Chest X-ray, PA view. Patient: 83 years old, sex M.
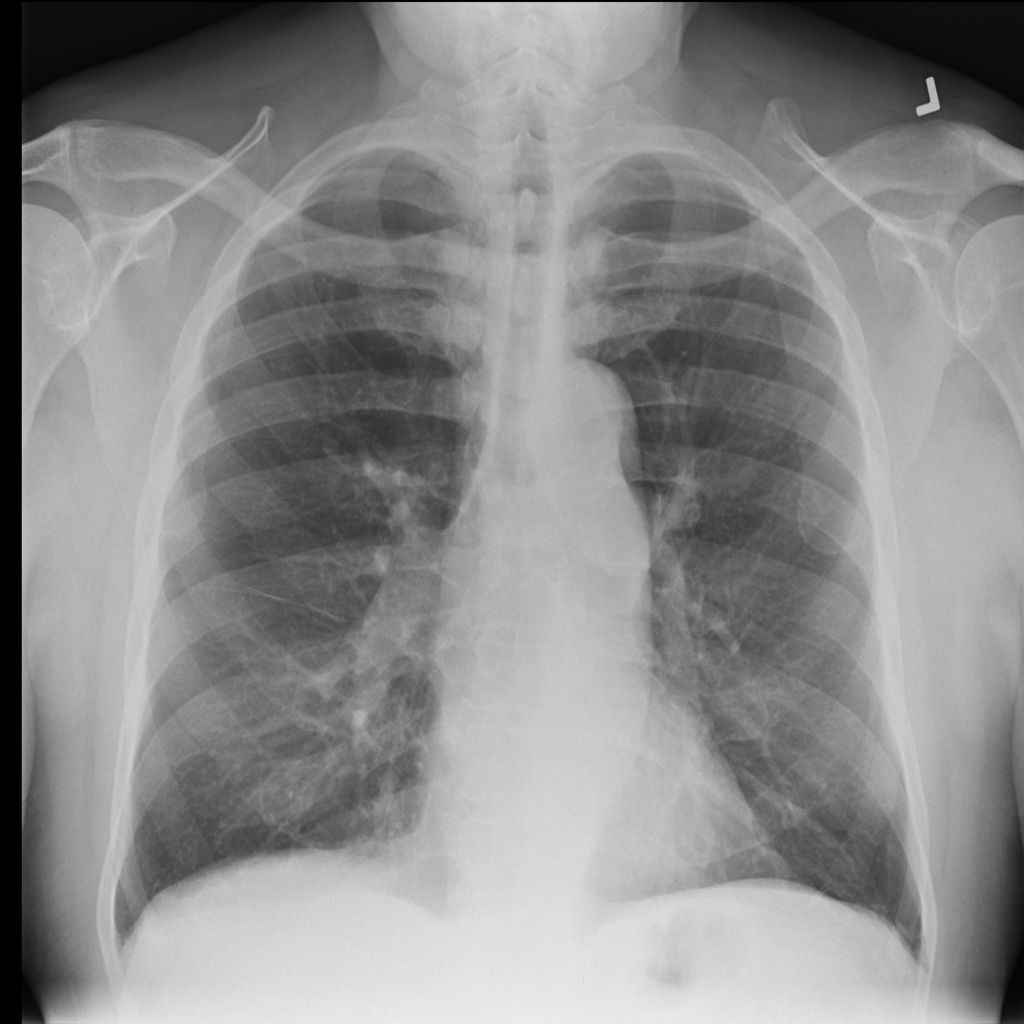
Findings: No Finding